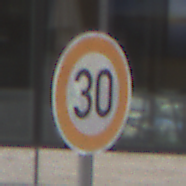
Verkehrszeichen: Geschwindigkeit30
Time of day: Midday
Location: Outdoor (Urban)
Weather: Overcast
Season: NotSpecified
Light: Natural